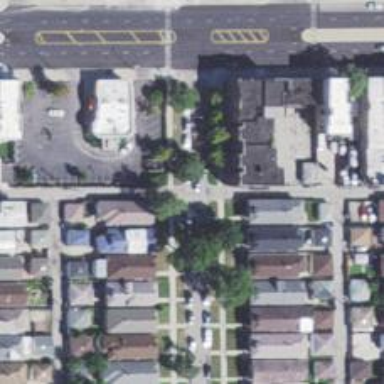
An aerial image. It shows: Alley classified as service road.